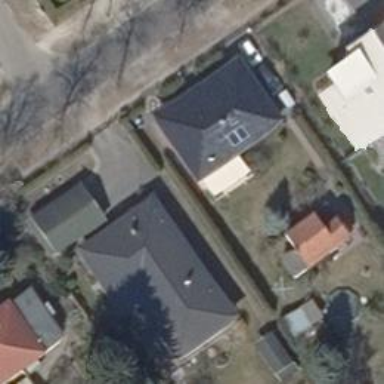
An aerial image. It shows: Detached building with hipped roof shape.